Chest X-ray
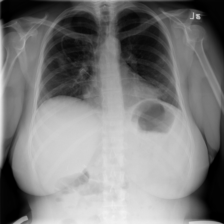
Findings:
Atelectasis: negative
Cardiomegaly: negative
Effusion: negative
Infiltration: negative
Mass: negative
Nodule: negative
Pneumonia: negative
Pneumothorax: negative
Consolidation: positive
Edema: negative
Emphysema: negative
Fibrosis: negative
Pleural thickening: negative
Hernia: negative